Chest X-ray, PA view. Patient: 64 years old, sex F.
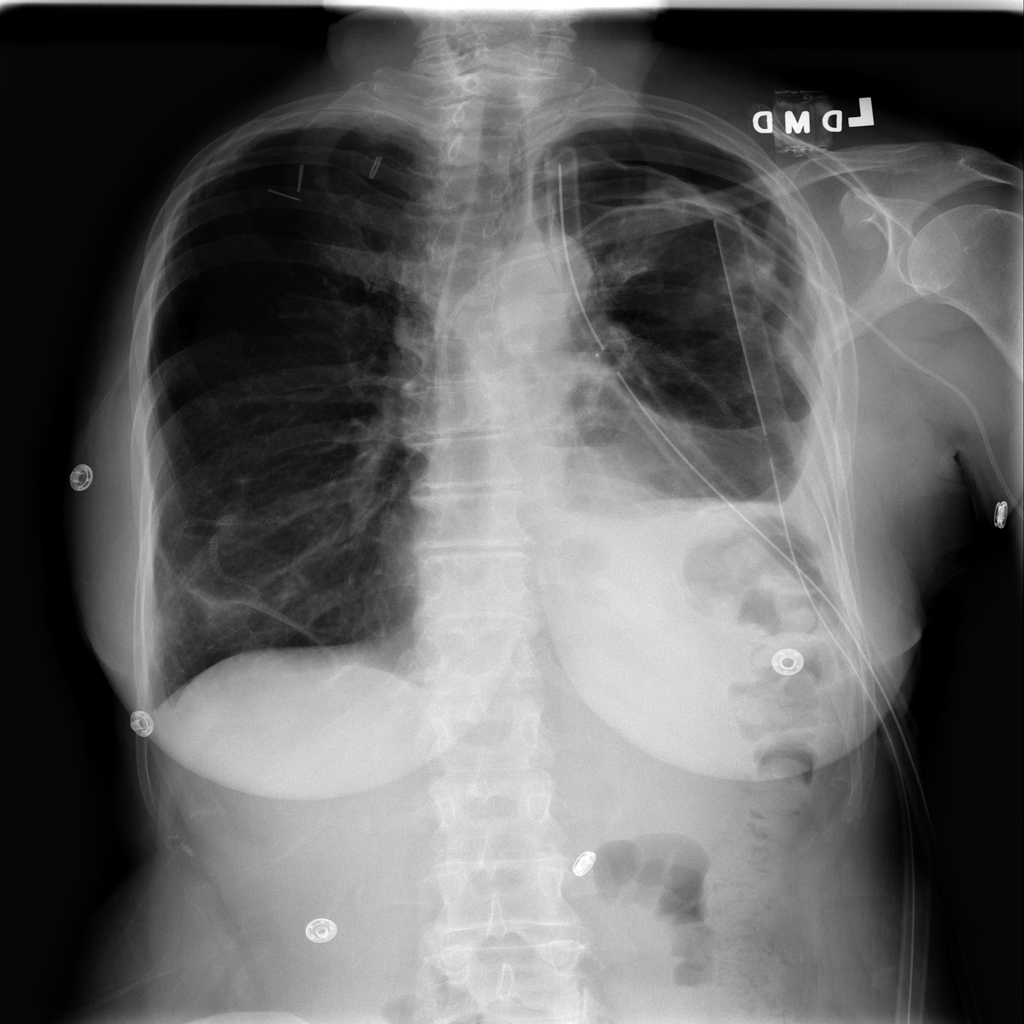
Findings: Pneumothorax